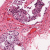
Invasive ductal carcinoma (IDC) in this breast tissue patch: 0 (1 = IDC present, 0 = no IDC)